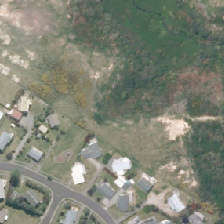
Land cover: harvested_forest